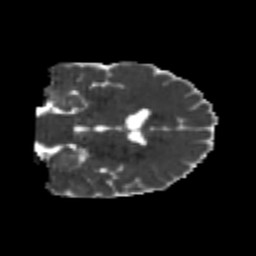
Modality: MD
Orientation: coronal
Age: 24
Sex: male
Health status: healthy
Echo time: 0.074 s